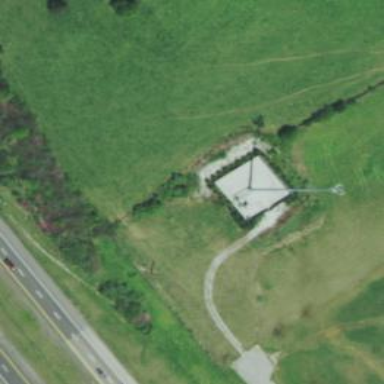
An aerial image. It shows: Communication mast tower.